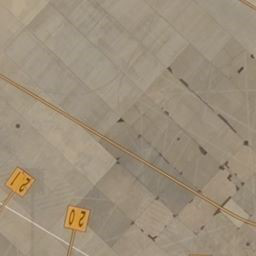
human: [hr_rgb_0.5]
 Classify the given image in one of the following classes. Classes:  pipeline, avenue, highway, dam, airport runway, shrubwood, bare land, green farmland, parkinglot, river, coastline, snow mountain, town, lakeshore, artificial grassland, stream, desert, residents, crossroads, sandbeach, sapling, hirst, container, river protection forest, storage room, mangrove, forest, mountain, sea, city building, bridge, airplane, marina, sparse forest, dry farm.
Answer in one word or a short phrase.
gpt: airport runway